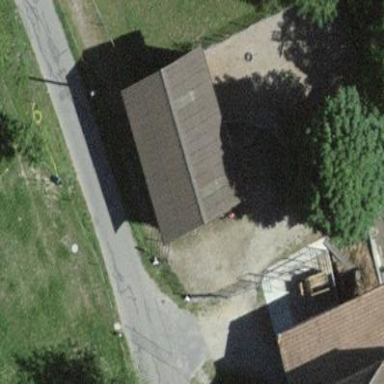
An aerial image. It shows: Barn.